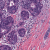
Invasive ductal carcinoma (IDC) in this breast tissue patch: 0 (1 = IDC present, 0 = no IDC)